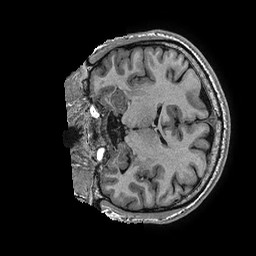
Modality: T1w
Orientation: coronal
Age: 30
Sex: male
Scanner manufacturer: ge
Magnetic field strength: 3 T
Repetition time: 0.006952 s
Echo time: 0.00292 s